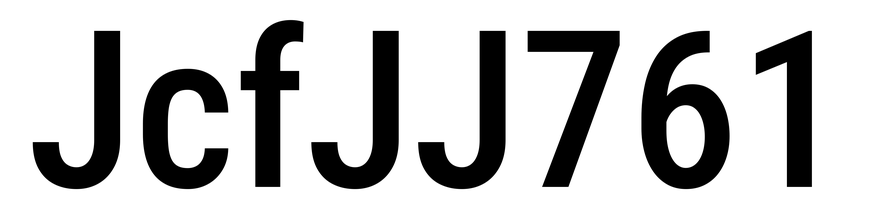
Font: Roboto_Condensed_Medium